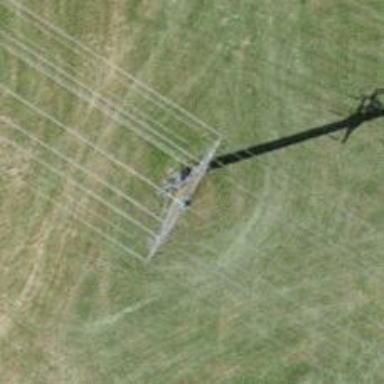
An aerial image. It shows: Power line is depicted.